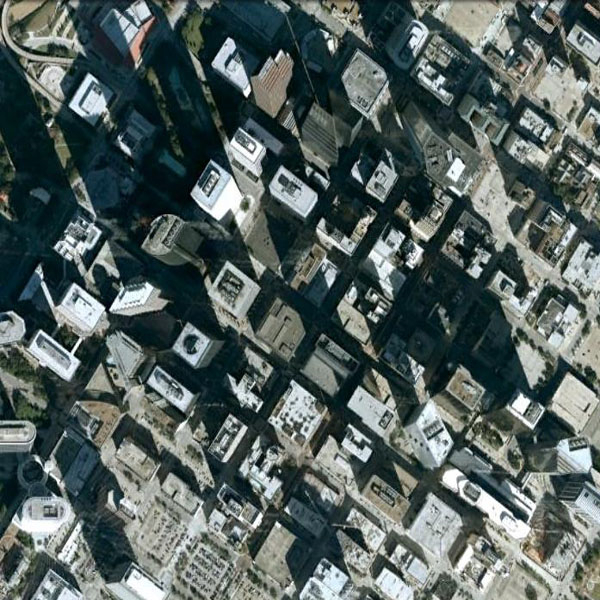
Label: Commercial